Milling tool wear sample.
Tool blade image: 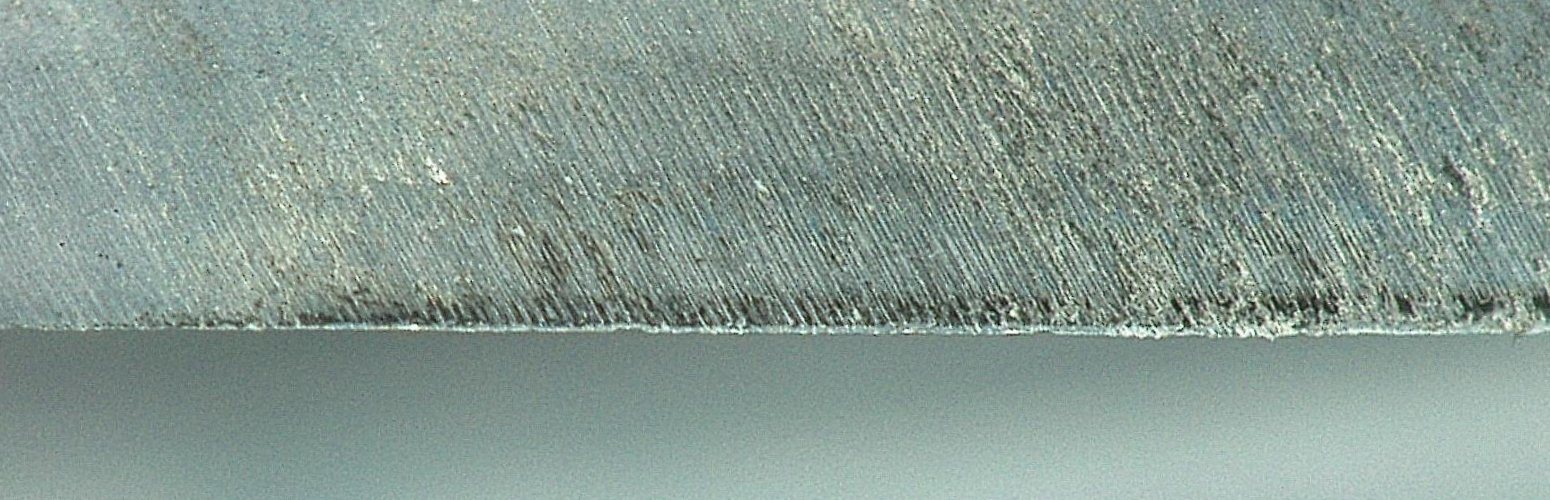
Chip image: 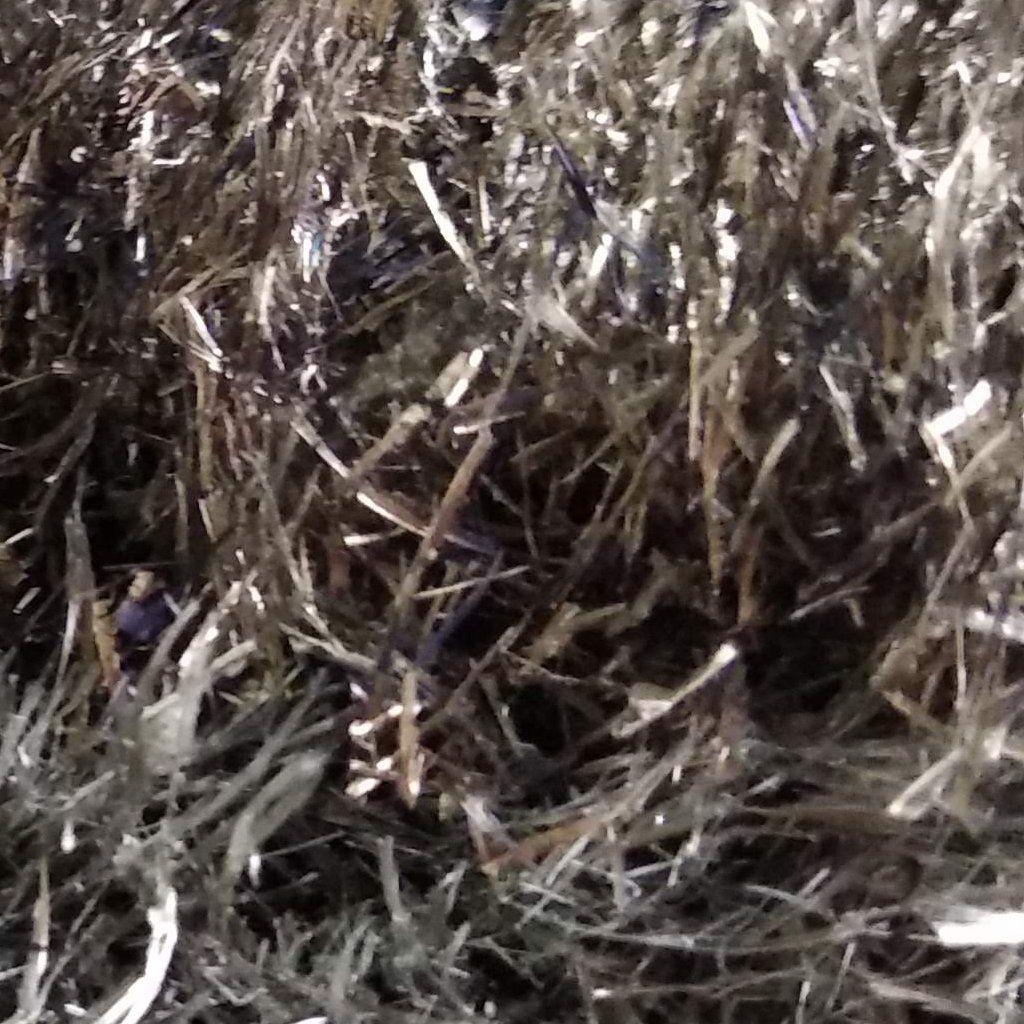
Workpiece image: 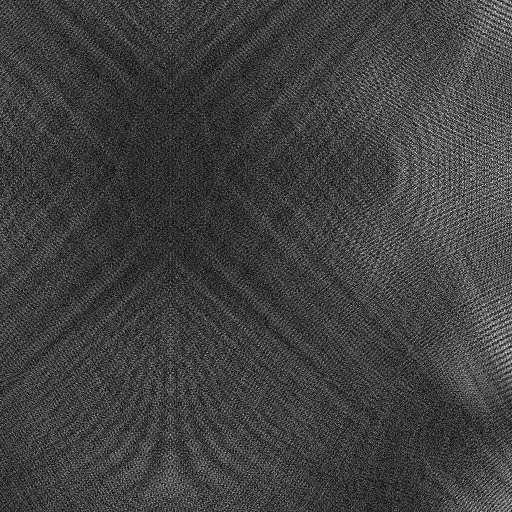
Tool wear state: sharp
Gaps: 0
Flank wear: 39.05
Overhang: 13.85
Force-signal Mel-spectrograms (X, Y, Z axes): 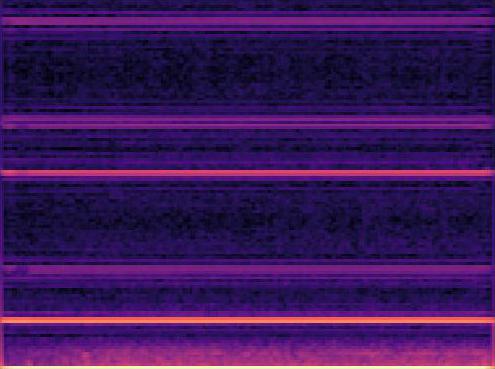 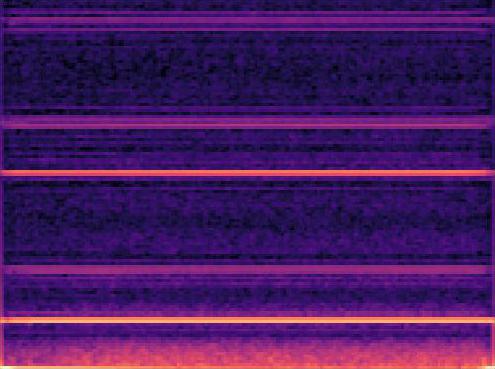 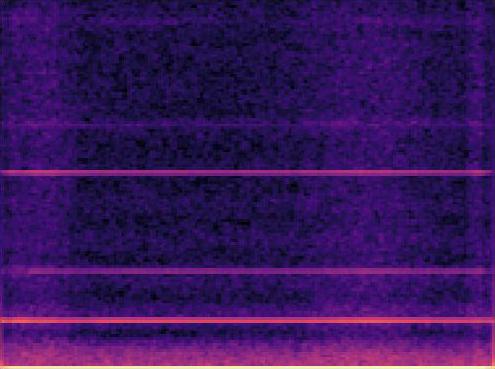
Force-signal scalograms (X, Y, Z axes): 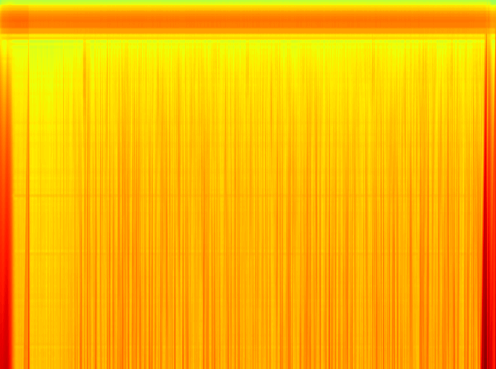 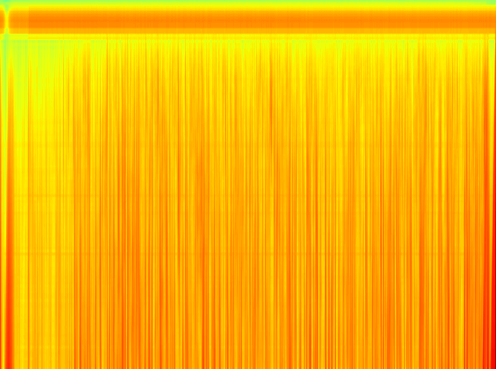 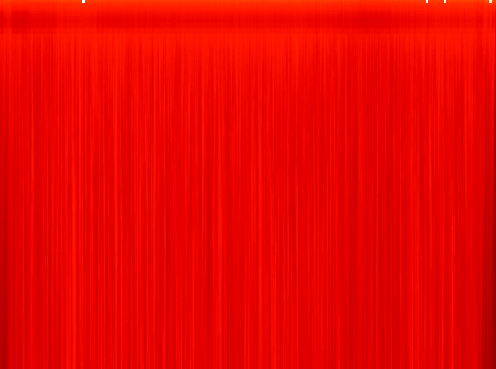
Force phase: initial_break_in_wear